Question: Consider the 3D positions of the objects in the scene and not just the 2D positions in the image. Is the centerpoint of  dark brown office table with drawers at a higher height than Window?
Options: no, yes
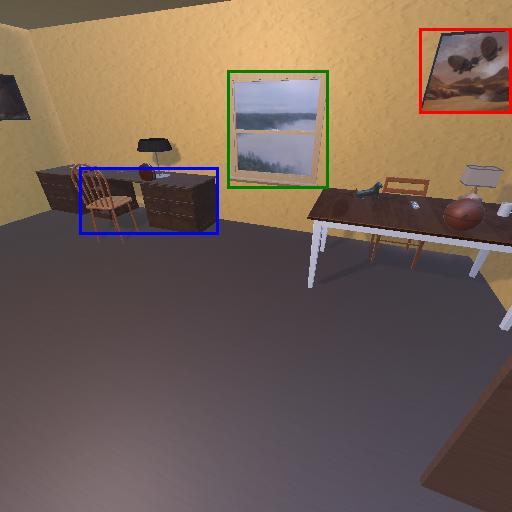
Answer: no